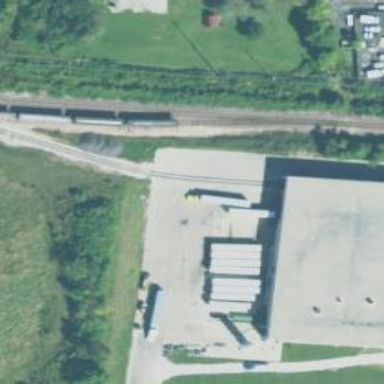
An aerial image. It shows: Rail spur service.